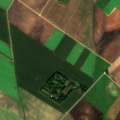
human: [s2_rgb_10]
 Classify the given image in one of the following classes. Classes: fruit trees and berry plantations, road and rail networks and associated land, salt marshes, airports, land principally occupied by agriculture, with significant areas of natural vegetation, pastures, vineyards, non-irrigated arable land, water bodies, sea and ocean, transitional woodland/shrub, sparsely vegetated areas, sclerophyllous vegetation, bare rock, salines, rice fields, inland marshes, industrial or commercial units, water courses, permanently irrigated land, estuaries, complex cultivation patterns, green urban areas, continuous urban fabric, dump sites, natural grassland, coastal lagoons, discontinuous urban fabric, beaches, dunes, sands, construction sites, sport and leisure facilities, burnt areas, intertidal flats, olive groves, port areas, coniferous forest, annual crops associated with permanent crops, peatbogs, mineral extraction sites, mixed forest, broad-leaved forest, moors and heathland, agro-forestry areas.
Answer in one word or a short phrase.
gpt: non-irrigated arable land, complex cultivation patterns